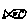
Label: fish